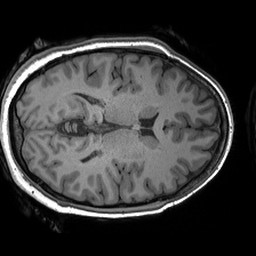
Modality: T1w
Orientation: axial
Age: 27
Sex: female
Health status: healthy
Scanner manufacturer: siemens
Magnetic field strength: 3 T
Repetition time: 2.53 s
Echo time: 0.00288 s